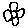
Label: flower